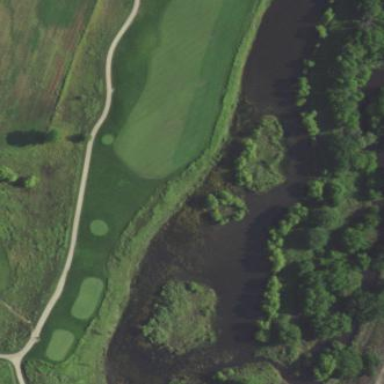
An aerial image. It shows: Water hazard on golf course. The hazard is natural water feature.